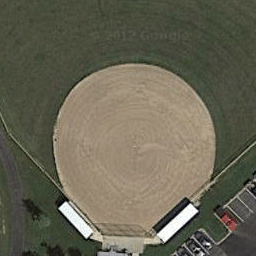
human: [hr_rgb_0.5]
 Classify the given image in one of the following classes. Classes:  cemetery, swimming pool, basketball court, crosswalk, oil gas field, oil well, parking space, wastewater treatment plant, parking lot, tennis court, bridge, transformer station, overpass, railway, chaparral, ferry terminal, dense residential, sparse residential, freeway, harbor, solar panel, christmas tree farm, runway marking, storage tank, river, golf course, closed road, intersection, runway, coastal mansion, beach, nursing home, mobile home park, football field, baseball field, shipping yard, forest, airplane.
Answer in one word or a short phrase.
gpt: baseball field